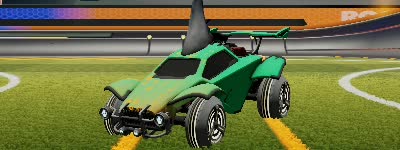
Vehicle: octane